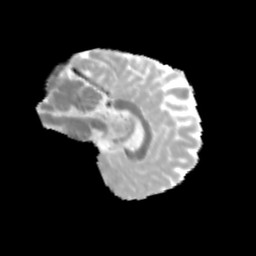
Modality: MD
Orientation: sagittal
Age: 11
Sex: male
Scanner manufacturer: siemens
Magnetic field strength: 3 T
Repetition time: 3.8 s
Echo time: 0.07 s